Question: Hi I've just installed SASS and Compass in to my project folder using the command terminal, I've configured my Grunt file so that every time I save my SASS it updates my CSS and live reloads the page. I've just tried to install Susy, the install goes fine using 'gem install susy' but now when I save a change in my SASS files this message appears on the terminal:

It says done without errors but the CSS isn't updating and the live reloads isn;t working either. I've at least managed to get it back to it's previous state using
'''
'gem uninstall susy'
'gem uninstall compass gem uninstall sass'
'gem install sass --version "3.2.10"'
'gem install compass --version "0.12.2"'
'''
my config.rb file is set up like this
'''
'require 'susy'
css_dir = '_/css'
sass_dir = '_/components/sass'
javascripts_dir = '_/js'
output_style = :compressed'
'''
I'm new to this any help would be appreciated - should I install different versions of SASS/Compass/Susy?
Having looked at this <URL> it may be that susy and compass require different version of SASS and are currently conflicting
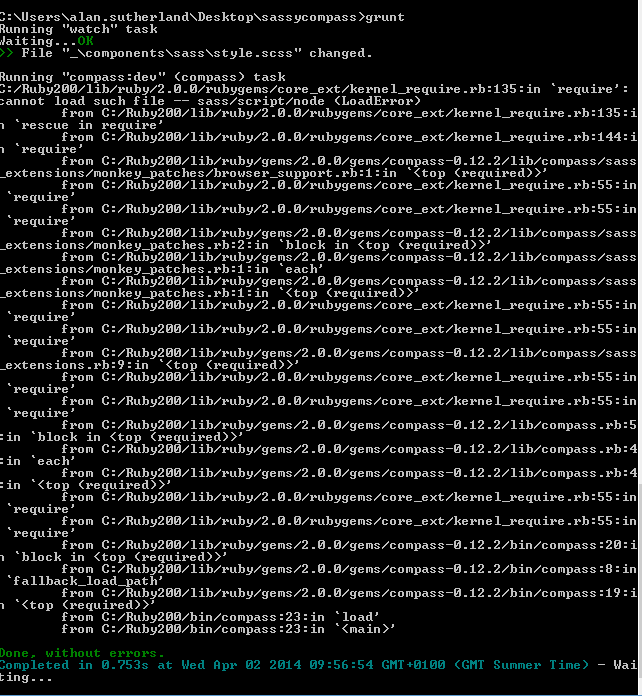
Answer: installing pre-release versions of compass fixed this 'gem install compass --pre'